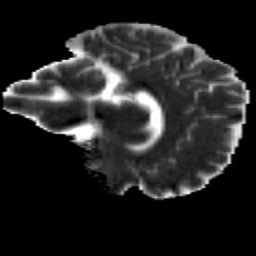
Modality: MD
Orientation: sagittal
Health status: healthy
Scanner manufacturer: siemens
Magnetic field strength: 3 T
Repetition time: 12 s
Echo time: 0.092 s